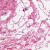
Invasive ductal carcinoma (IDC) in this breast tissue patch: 0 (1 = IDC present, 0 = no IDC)